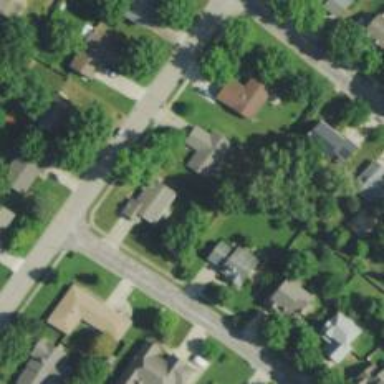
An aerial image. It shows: Residential area composed of single-family homes.